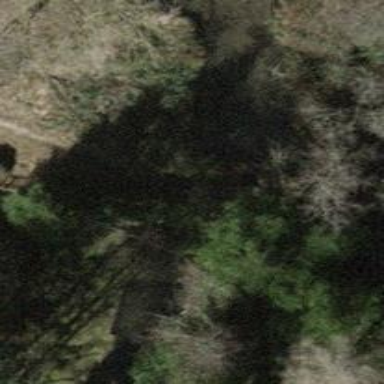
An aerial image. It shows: Path on bridge.